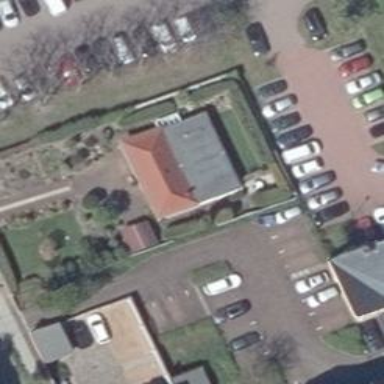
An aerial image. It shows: Residential building with hipped roof.